Interaction volume radius: 10 \u00c5
Interaction volume height: 15 \u00c5
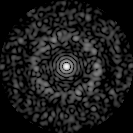
Disorder parameter: 0.8449